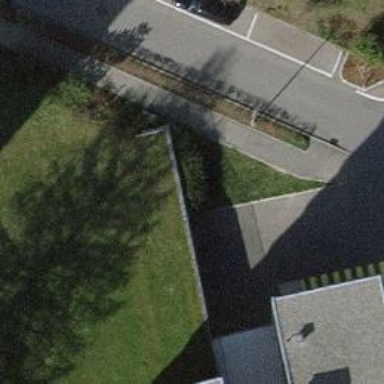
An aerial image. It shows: Retaining wall.